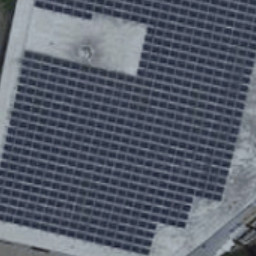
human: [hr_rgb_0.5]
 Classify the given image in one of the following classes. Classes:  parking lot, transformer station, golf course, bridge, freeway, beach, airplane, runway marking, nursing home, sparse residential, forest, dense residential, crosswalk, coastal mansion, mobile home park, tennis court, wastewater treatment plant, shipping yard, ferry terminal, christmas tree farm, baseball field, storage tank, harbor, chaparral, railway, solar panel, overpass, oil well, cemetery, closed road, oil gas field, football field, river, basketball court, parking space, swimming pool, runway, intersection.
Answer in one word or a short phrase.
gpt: solar panel